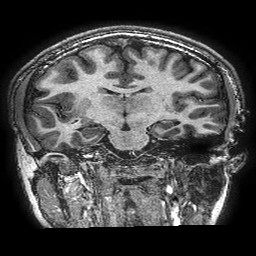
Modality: T1w
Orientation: sagittal
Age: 16
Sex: male
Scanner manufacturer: ge
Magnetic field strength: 3 T
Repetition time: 0.00766 s
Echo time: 0.003476 s